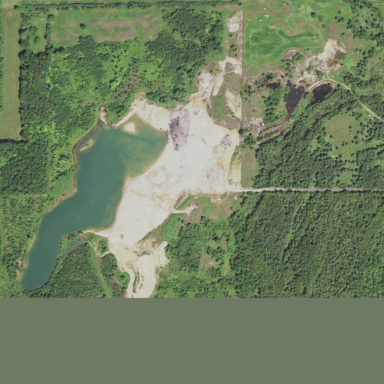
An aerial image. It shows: Quarry area.